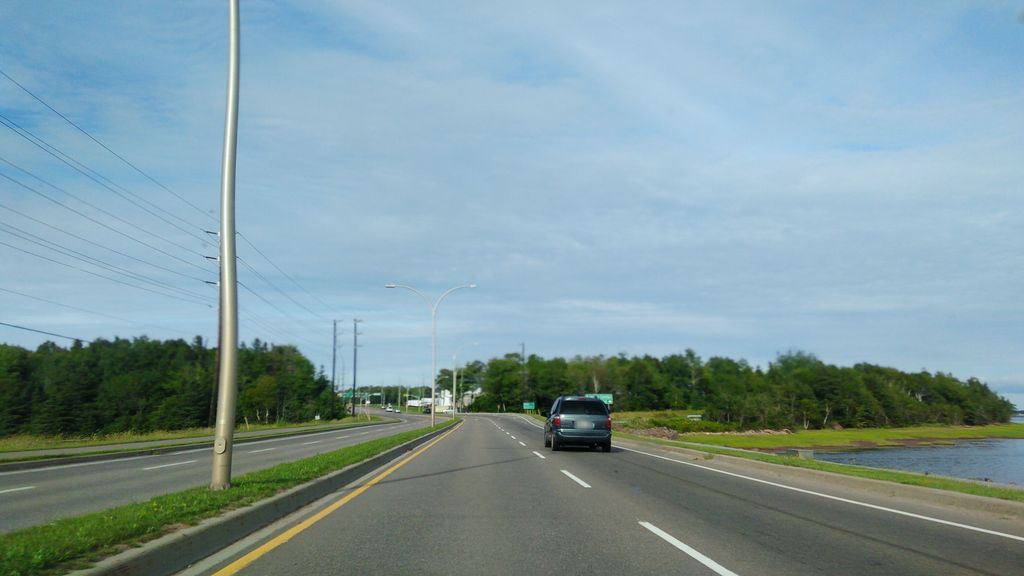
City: charlottetown